A time-domain waveform of one vibration snapshot from a rolling-element bearing is shown. What is the most likely bearing condition (normal, inner_race, outer_race, ball)?
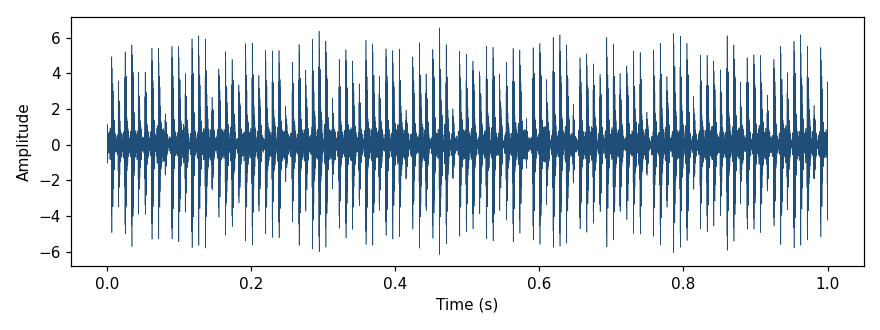
Answer: outer_race